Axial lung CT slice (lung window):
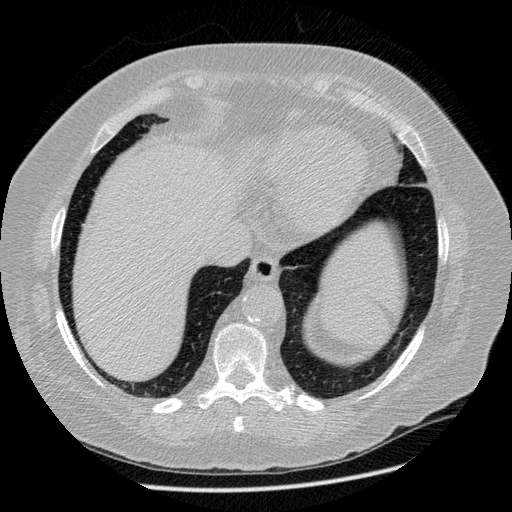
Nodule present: no